Question: When I create a 'MaterialDatePicker' it picks the previous date of the date I specified, instead of the specified date:
You can see that the EditText has May 12, 2019 but the DatePicker shows as May 11, 2019

Code for the openDatePicker is:
'''
protected void onCreate(Bundle savedInstanceState) {
super.onCreate(savedInstanceState);
binding = ActivityMainBinding.inflate(getLayoutInflater());
setContentView(binding.getRoot());
setSupportActionBar(binding.toolbar);
String dateText = "May 12, 2019";
binding.etDate.setText(dateText);
try {
Date date = new SimpleDateFormat("MMM dd, yyyy").parse(dateText);
Calendar cal = Calendar.getInstance();
cal.setTime(date);
binding.etDate.setTag(cal);
} catch (ParseException e) {
e.printStackTrace();
}
binding.etDate.setOnClickListener(v -> {
Calendar defaultCal = Calendar.getInstance();
if (binding.etDate.getTag() != null) {
defaultCal = (Calendar) binding.etDate.getTag();
}
openDatePicker(binding.etDate, defaultCal, createDatePickerConstraints(defaultCal, null, null));
});
}
private void openDatePicker(final EditText tv, Calendar defaultDate, CalendarConstraints constraints) {
try {
MaterialDatePicker.Builder<Long> builder = MaterialDatePicker.Builder.datePicker();
builder.setCalendarConstraints(constraints);
builder.setSelection(defaultDate.getTimeInMillis());
MaterialDatePicker<Long> datePicker = builder.build();
datePicker.addOnPositiveButtonClickListener(selection -> {
Calendar selectedCalObj = Calendar.getInstance();
selectedCalObj.setTimeInMillis((long) selection);
SimpleDateFormat dateFormat = new SimpleDateFormat("MMM d, yyyy", Locale.ENGLISH);
dateFormat.setTimeZone(TimeZone.getDefault());
String date = dateFormat.format(selectedCalObj.getTime())
.replace("a.m.", "AM")
.replace("p.m.", "PM")
.replace("am", "AM")
.replace("pm", "PM");;
tv.setText(date);
tv.setTag(selectedCalObj);
});
datePicker.addOnNegativeButtonClickListener(view -> {
Log.d(TAG, "Cancelled");
});
datePicker.show(getSupportFragmentManager(), TAG);
} catch (Exception e) {
e.printStackTrace();
}
}
// helper function to give the constraints:
private CalendarConstraints createDatePickerConstraints(final Calendar entry, final Calendar start, final Calendar end) {
CalendarConstraints.Builder constraintsBuilder = new CalendarConstraints.Builder();
if (entry != null)
constraintsBuilder.setOpenAt(entry.getTimeInMillis());
if (start != null) {
constraintsBuilder.setStart(start.getTimeInMillis());
constraintsBuilder.setValidator(DateValidatorPointForward.from(start.getTimeInMillis()));
}
if (end != null) {
constraintsBuilder.setEnd(end.getTimeInMillis());
constraintsBuilder.setValidator(DateValidatorPointBackward.before(end.getTimeInMillis()));
}
return constraintsBuilder.build();
}
'''
Possible way that I know to is to fix by offsetting the 'EditText' 'binding.etDate.setTag' at 'onCreate' to the current timezone I am in (since the issue is the time being May 12, 2019 0:00:00 that might be the issue of the DatePicker picking the previous date when opened) but it would be really helpful if there is a better way to do this, since this seems like a more common code that will be useful everywhere so that I can make it as a library and just call this as a library code in my main application.
Any help would be appreciated.
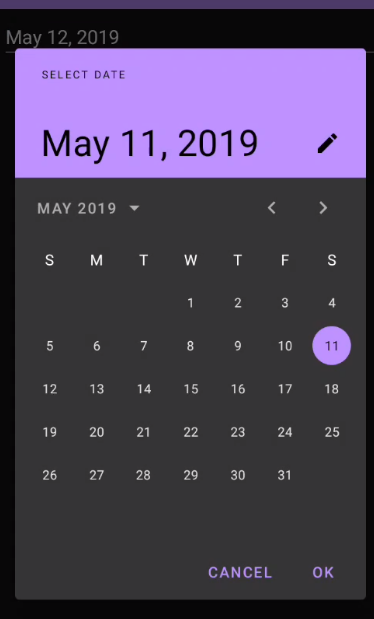
Answer: So, after going through loads of GitHub issues, I found that 'MaterialDatePicker' has getters and setters only for time in UTC, so offsetting values won't be a good idea so pass in the current time to it as a UTC like: <URL>
My sample code:
'''
try {
SimpleDateFormat fromDate = new SimpleDateFromat("MMM dd, yyyy");
fromDate.setTimeZone(TimeZone.getTimeZone("UTC"));
Date date = fromDate.parse(inputDateString);
Calendar cal = Calendar.getInstance(Locale.getDefault());
cal.setTime(date);
binding.etDate.setTag(cal);
} catch (ParseException e) {
e.printStackTrace();
}
'''
I will be using the tag from the 'EditText' later to populate my 'CalendarConstraints' and the 'MaterialDatePicker''s 'setSelection' later.
Hope this is helpful!